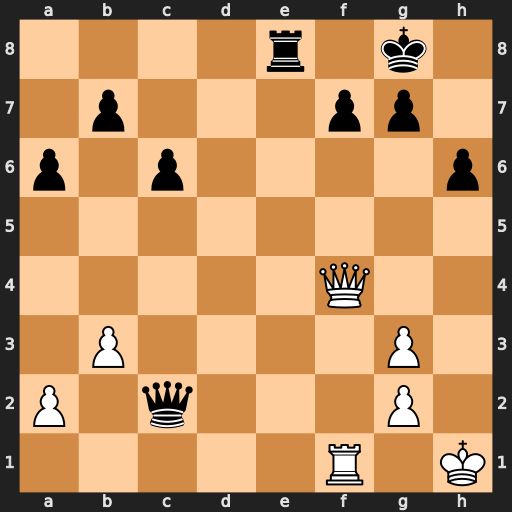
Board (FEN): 4r1k1/1p3pp1/p1p4p/8/5Q2/1P4P1/P1q3P1/5R1K
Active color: w
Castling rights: -
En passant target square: -
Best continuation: Qxf7+ Kh7 Qxe8